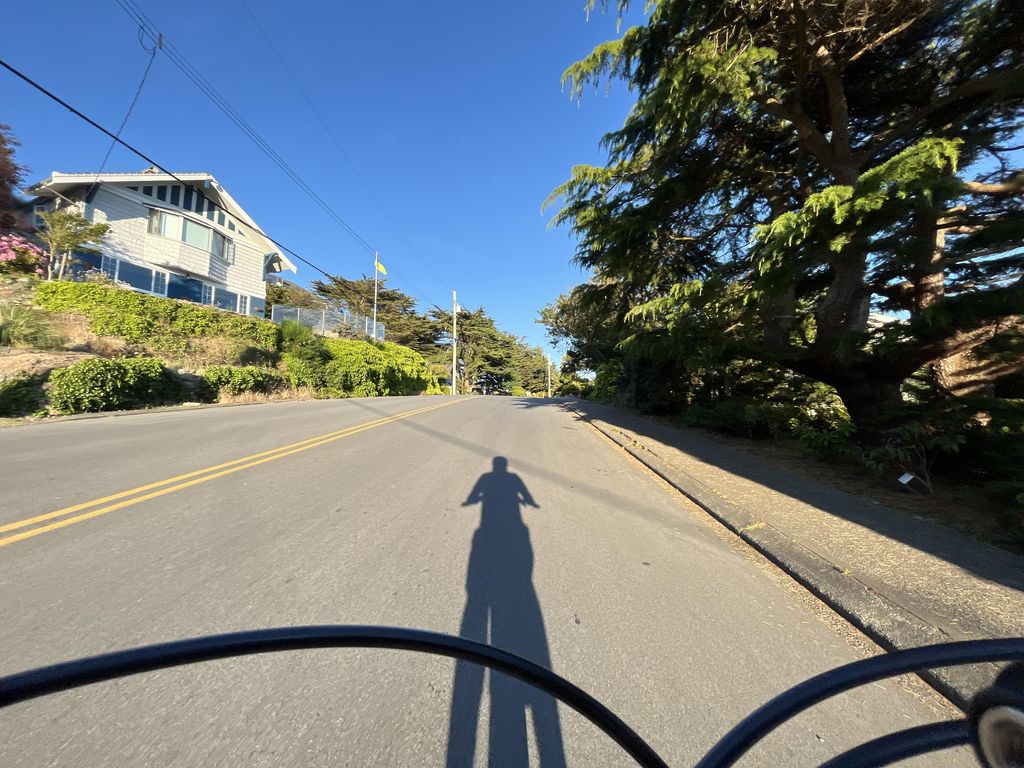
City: victoria